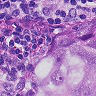
Metastatic tissue present: yes